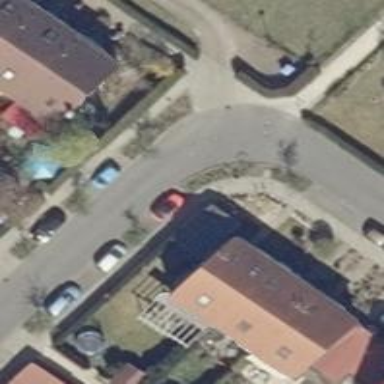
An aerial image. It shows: Residential road with asphalt surface. It has separate sidewalks on both sides.